九年级 · 组合几何学
(本小题8.0分)

如图, 小亮从点 $O$ 处出发, 前进 5 米后向右转 $15^{\circ}$, 再前进 5 米后又向右转 $15^{\circ}$, 这样走 $n$ 次后恰好回到出发点 $O$ 处.

O.

(1)小亮走出的这个 $n$ 边形的每个内角是多少度?这个 $n$ 边形的内角和是多少度?

(2)小亮走出的这个 $n$ 边形的周长是多少米?

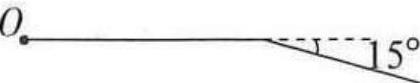
答案: 【小题1】

这个 $n$ 边形每个内角度数为 $180^{\circ}-15^{\circ}=165^{\circ} . \because$ 多边形外角和为 $360^{\circ}, \therefore 15 n=360$, 解得 $n=24$, $\therefore$ 这个 $n$ 边形的内角和是

$(24-2) \times 180^{\circ}=3960^{\circ}$.

【小题2】

$5 \times 24=120$ (米).

$\therefore$ 小亮走出的这个 $n$ 边形的周长是 120 米.


解析: 1.略2.略